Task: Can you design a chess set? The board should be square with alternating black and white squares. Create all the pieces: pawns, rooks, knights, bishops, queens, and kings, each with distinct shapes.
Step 3096:
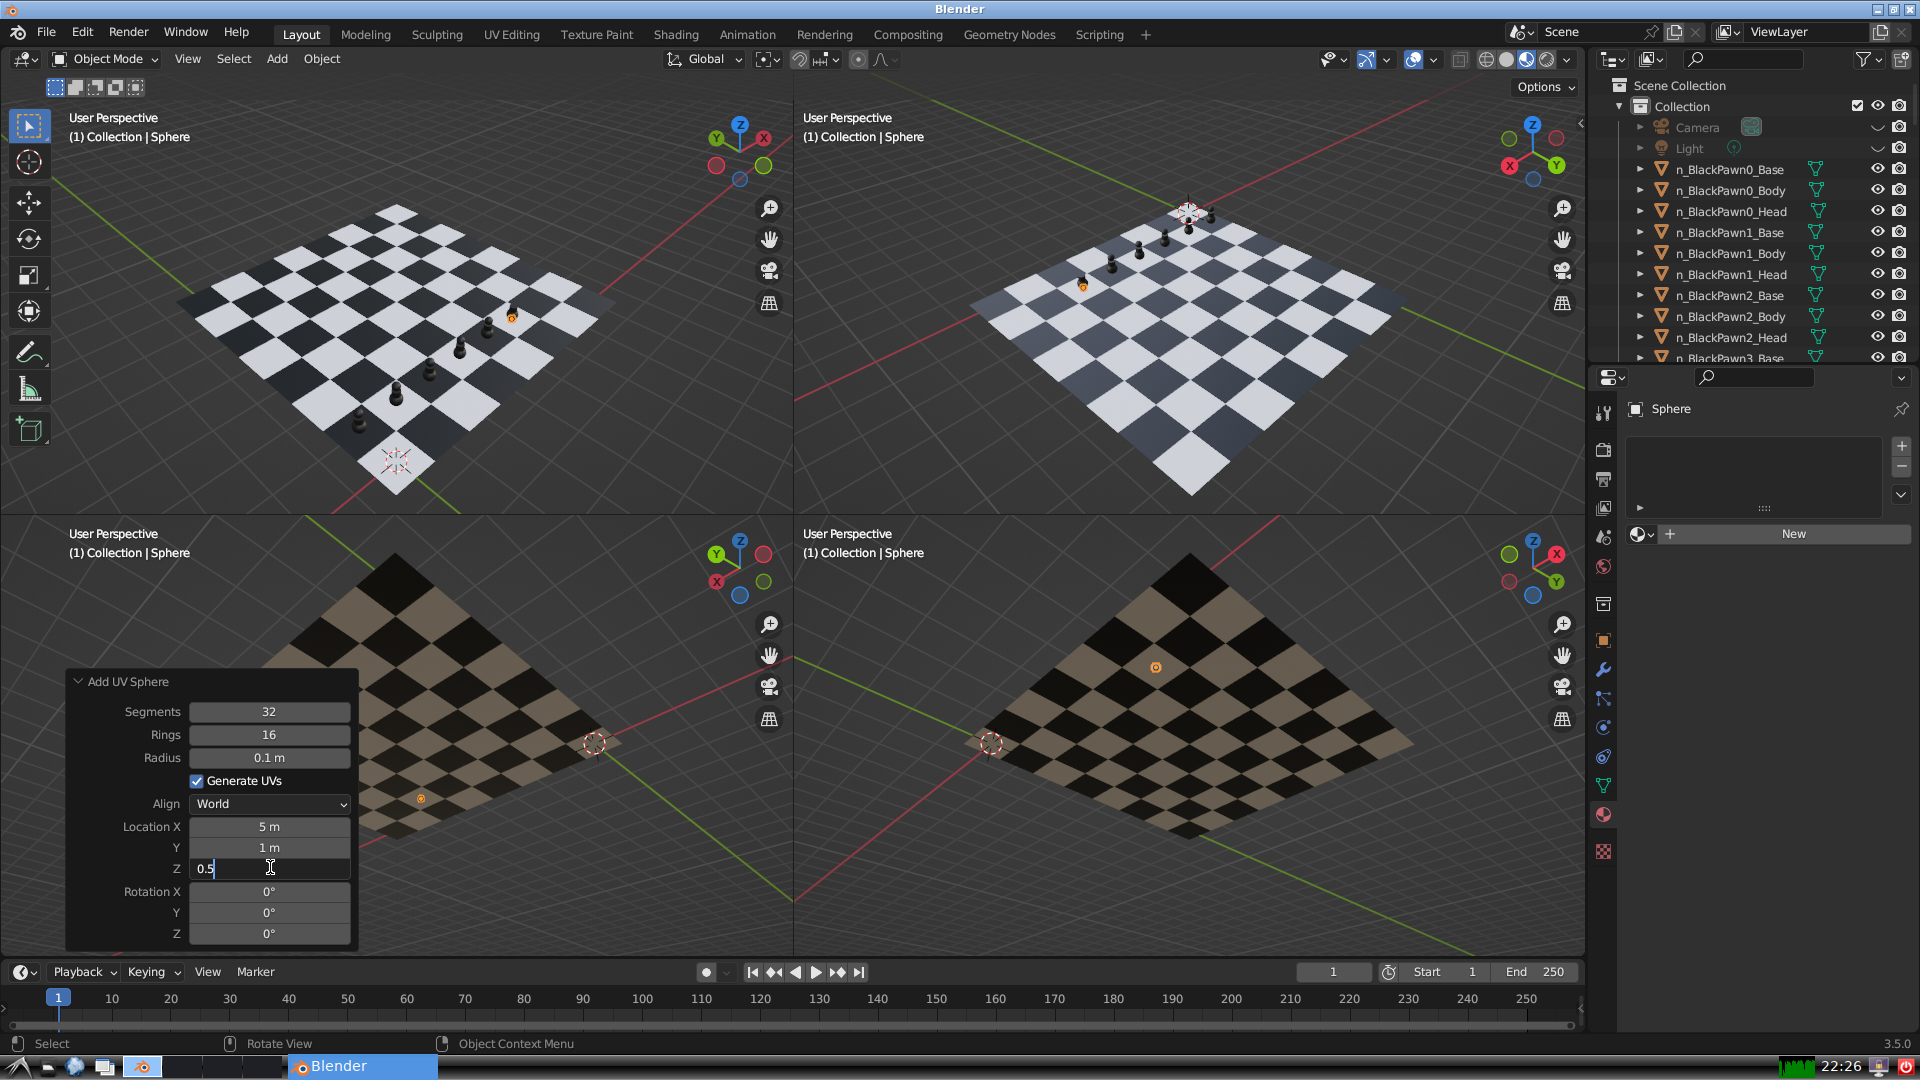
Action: {"key_press": ['Return']}